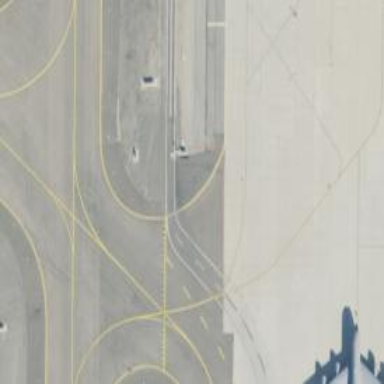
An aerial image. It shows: View of taxiway at the airport.